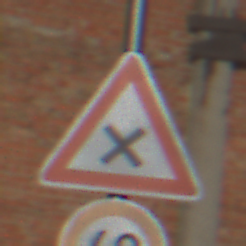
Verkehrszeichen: KreuzungOderEinmuendung
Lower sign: Geschwindigkeit40
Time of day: MorningAfternoon
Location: Outdoor (Suburban)
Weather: PartlyCloudy
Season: NotSpecified
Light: Natural